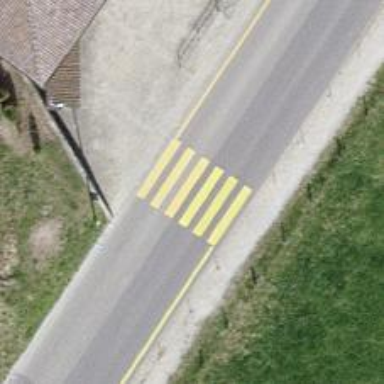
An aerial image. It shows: Marked zebra crossing on the road.